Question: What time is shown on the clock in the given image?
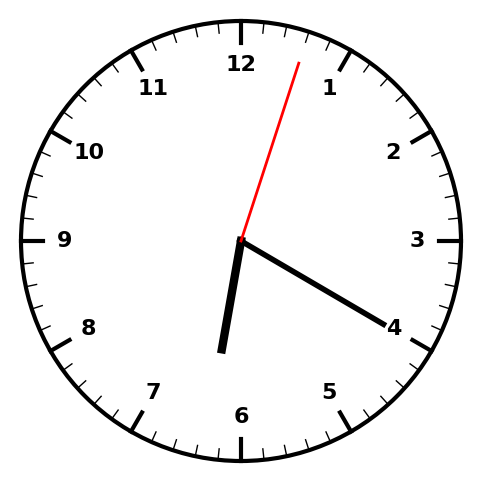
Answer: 06:20:03